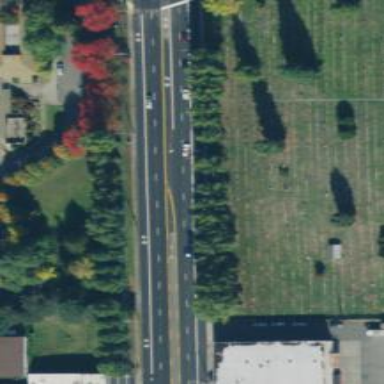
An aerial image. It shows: Primary highway with separate asphalt sidewalk.